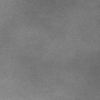
Label: dusty